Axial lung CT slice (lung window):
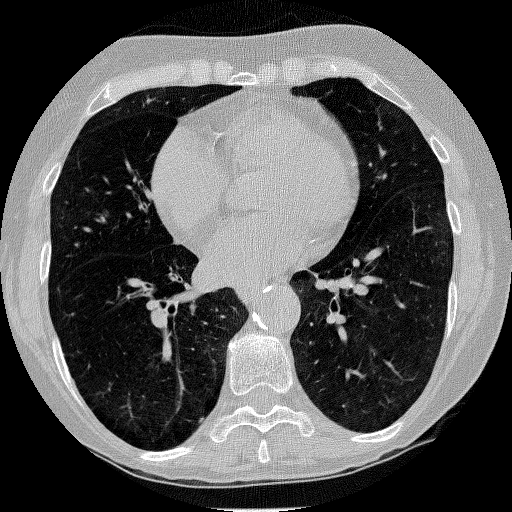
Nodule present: no